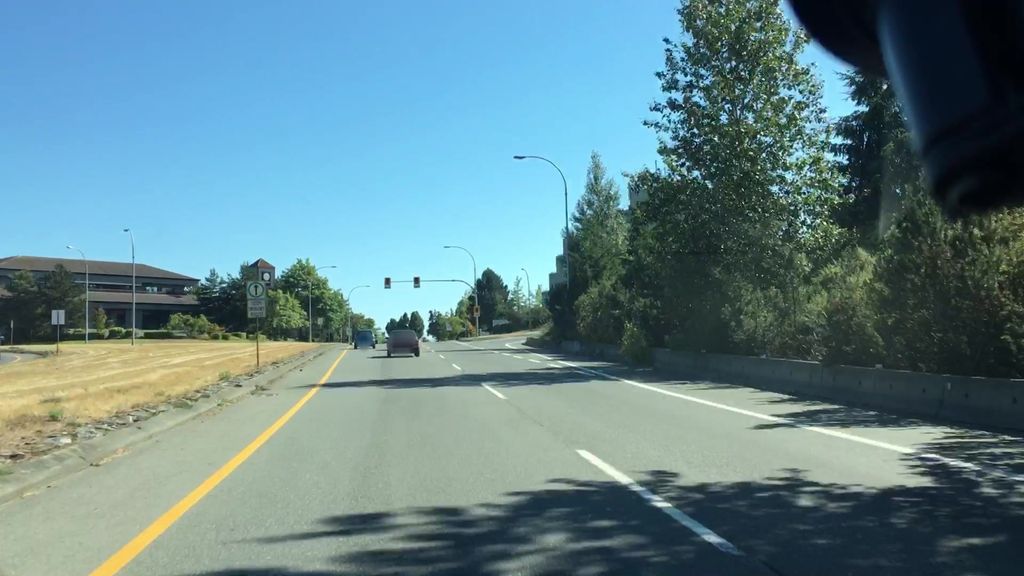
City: victoria